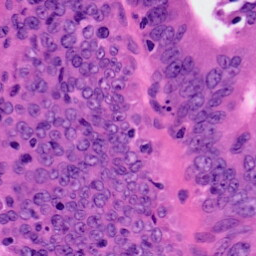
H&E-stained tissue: Colon